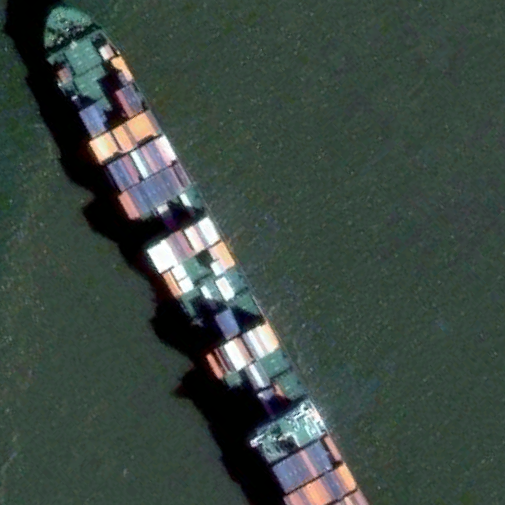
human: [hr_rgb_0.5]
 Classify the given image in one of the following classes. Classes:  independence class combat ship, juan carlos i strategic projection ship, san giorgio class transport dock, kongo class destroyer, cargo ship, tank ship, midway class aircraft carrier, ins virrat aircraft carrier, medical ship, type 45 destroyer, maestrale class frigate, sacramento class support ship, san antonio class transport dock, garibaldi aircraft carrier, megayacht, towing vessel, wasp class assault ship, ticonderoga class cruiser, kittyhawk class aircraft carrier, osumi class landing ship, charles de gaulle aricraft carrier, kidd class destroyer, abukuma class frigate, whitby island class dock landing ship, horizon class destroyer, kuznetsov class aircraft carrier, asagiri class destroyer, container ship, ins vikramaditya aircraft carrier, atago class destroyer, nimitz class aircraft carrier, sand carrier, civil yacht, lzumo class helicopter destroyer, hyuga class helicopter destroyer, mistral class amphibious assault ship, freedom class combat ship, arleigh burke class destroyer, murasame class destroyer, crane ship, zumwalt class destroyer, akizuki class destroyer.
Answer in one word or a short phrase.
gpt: Container ship